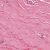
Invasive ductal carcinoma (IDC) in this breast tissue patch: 0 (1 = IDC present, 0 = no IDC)